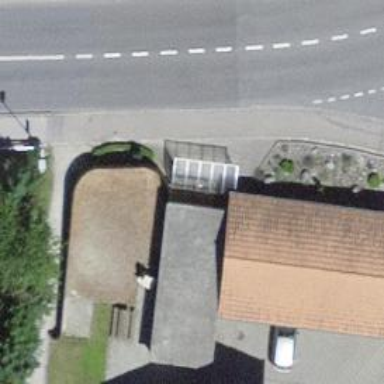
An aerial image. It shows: Bus stop with shelter. It is platform for public transport.